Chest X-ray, AP view. Patient: 36 years old, sex M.
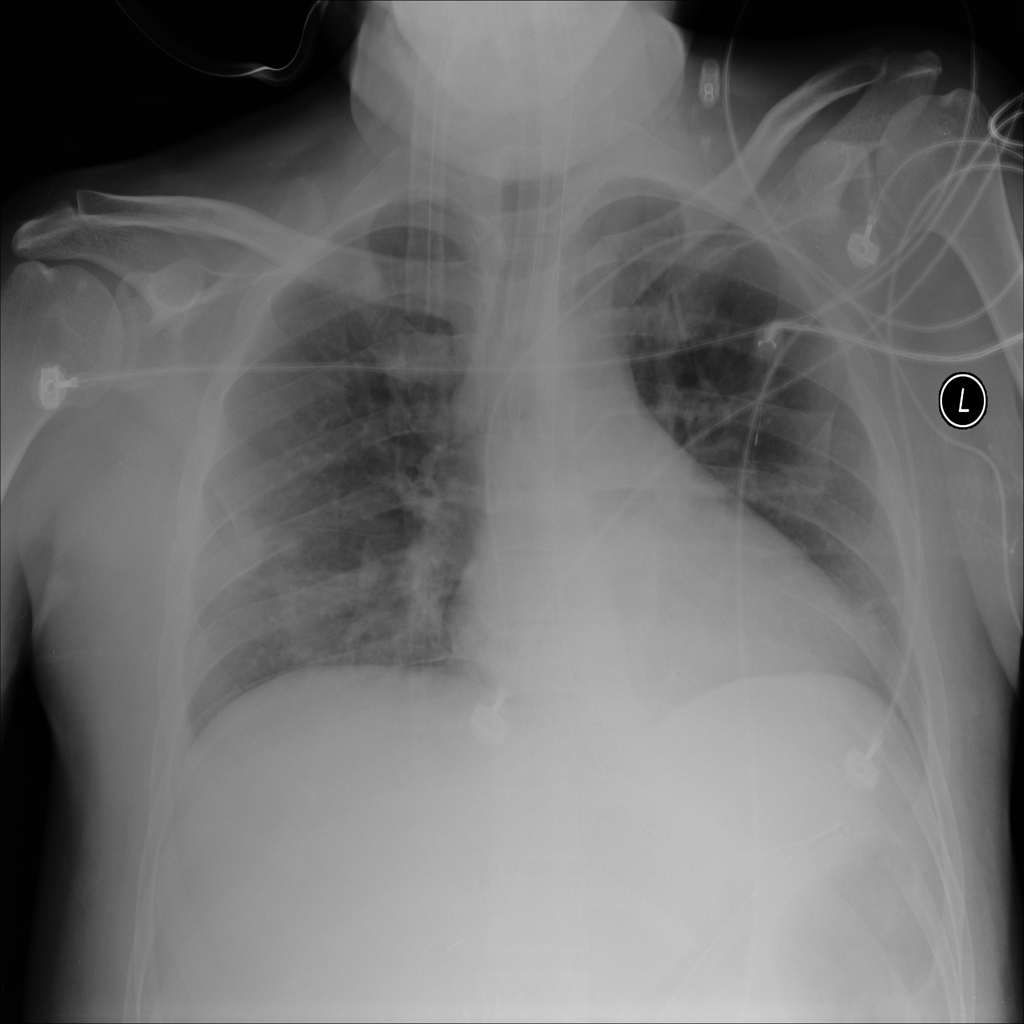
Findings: Edema